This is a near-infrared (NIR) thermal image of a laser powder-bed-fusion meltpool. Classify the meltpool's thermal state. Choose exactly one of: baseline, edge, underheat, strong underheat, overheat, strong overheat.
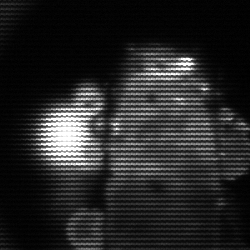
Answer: strong underheat